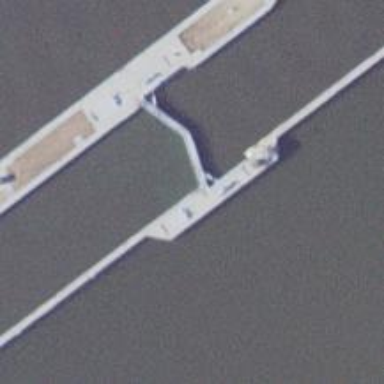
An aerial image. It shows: Lock gate along waterway.